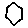
Label: hexagon